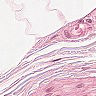
Metastatic tissue present: no